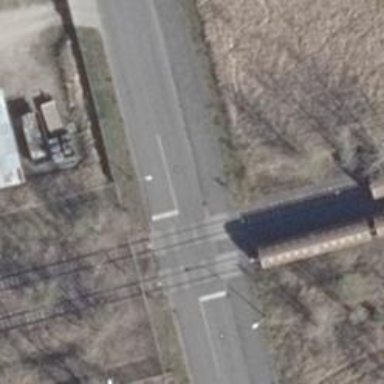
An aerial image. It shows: Crossing for the railway.